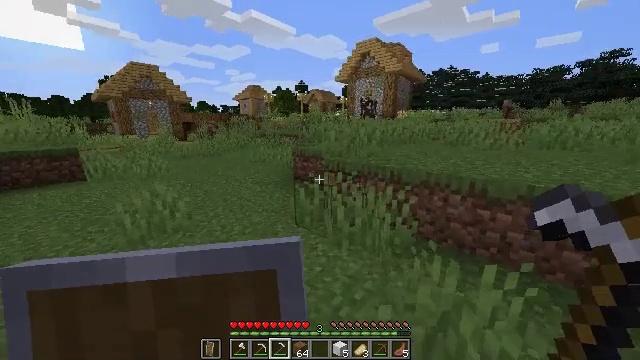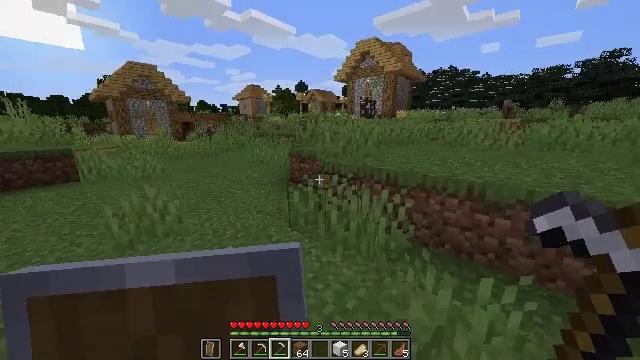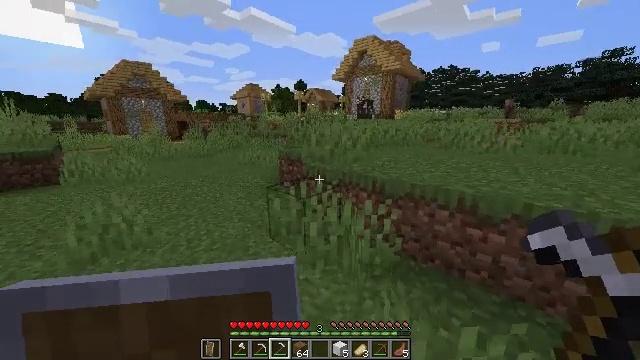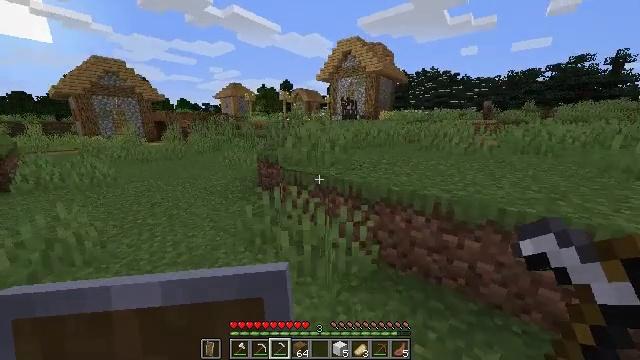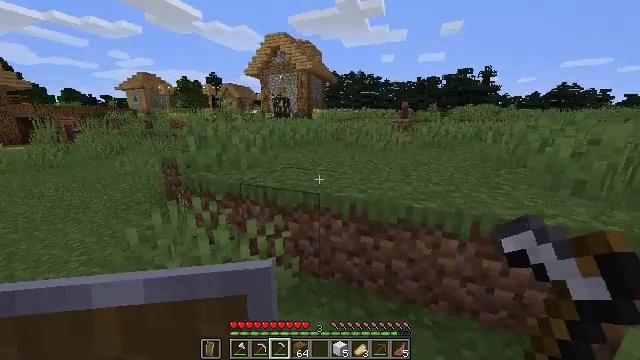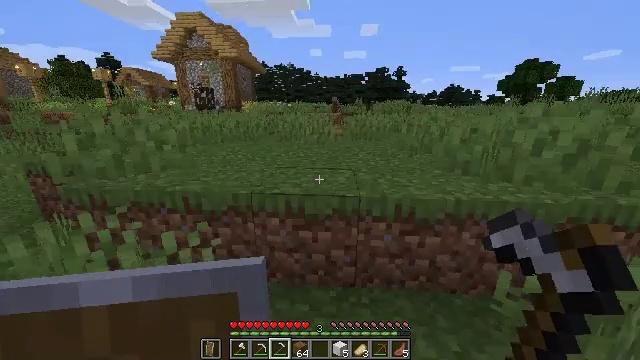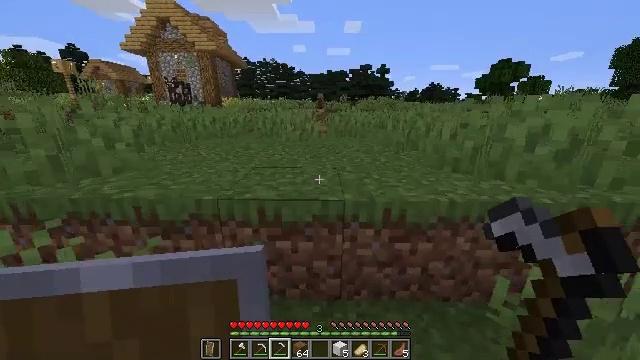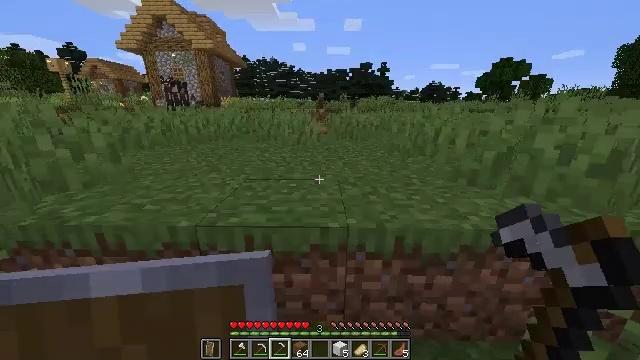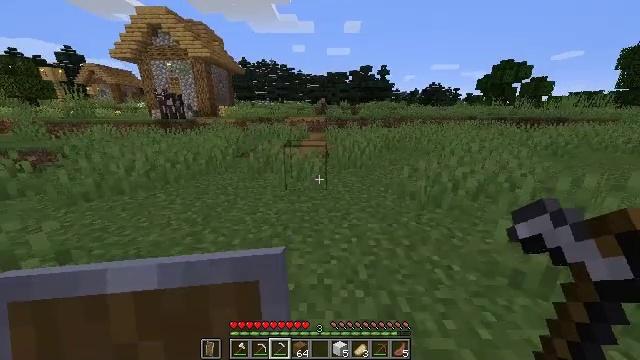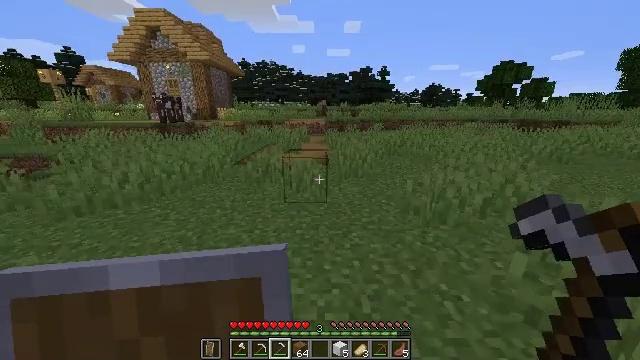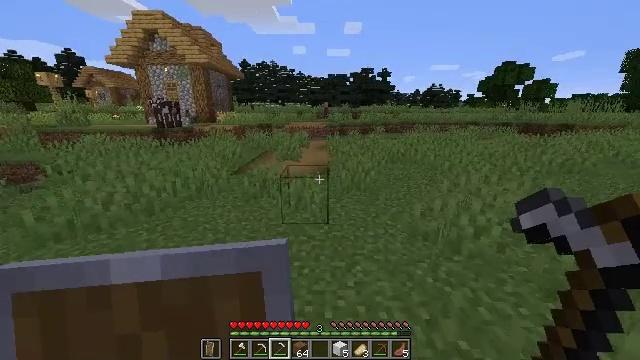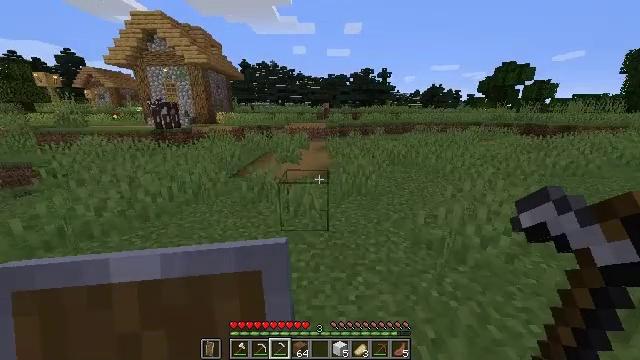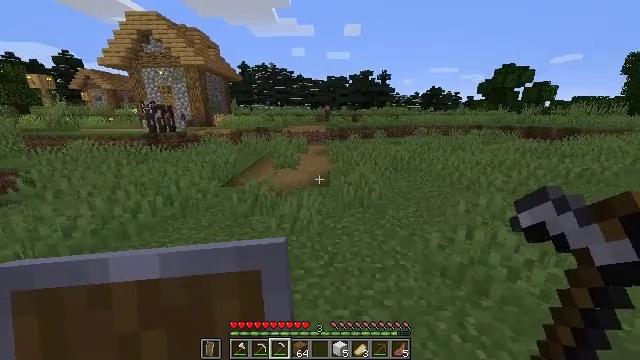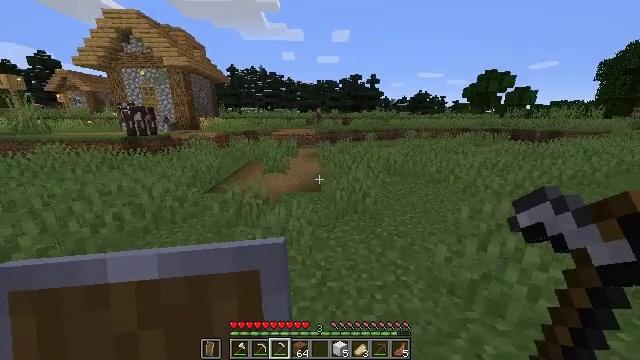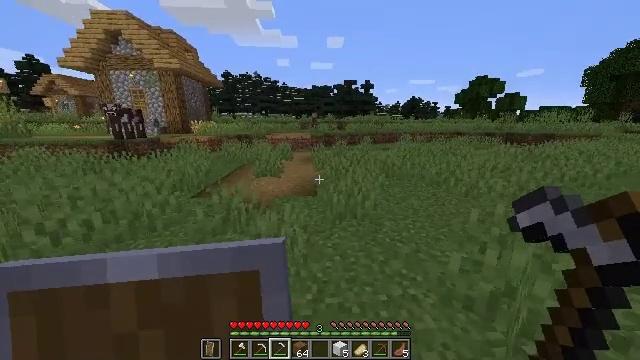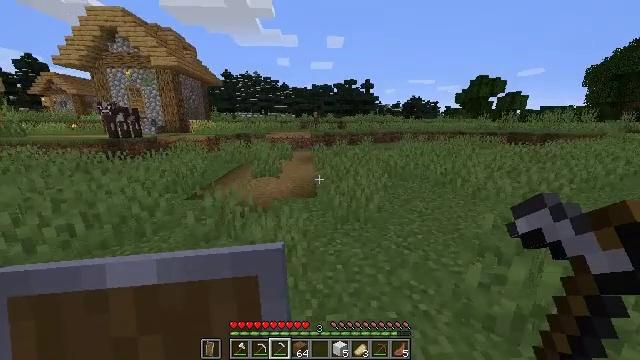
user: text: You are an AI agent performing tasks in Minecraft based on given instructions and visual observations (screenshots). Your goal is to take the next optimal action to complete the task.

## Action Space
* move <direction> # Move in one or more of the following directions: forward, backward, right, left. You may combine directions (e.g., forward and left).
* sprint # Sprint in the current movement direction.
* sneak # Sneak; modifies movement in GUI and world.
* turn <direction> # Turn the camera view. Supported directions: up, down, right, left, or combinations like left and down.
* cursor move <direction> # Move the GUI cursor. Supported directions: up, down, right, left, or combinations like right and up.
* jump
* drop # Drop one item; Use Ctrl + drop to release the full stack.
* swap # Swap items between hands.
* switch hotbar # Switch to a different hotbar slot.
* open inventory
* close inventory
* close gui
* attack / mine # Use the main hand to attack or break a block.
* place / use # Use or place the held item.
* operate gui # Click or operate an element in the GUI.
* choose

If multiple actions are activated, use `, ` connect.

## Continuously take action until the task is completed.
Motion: motion action
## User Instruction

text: Remove the existing composter.
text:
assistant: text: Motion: move forward and move right, sprint
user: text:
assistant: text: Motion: move forward and move right, sprint
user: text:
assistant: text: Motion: move forward and move right, sprint, turn right
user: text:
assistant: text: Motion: move forward and move right, sprint, turn right
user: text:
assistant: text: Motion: move forward, sprint, turn right and down
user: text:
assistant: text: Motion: move forward, sprint, turn right
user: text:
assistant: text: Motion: move forward, sprint, jump
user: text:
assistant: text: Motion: move forward, sprint, jump
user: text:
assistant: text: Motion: move forward, sprint, jump
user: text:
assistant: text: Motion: move forward, sprint, jump
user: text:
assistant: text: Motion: move forward, sprint, jump
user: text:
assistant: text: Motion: move forward, sprint, jump
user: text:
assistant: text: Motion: move forward, sprint, turn right, jump
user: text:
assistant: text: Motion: move forward, sprint, turn right and up, jump
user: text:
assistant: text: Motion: move forward, sprint, jump
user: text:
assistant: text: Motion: move forward, sprint, jump
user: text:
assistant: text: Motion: move forward, sprint, jump
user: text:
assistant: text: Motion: move forward, sprint, jump
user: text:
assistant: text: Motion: move forward, sprint, turn left, jump
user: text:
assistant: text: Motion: move forward, sprint, turn left, jump
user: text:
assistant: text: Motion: move forward, sprint, turn left, jump
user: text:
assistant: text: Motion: move forward, sprint, turn left, jump
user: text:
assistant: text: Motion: move forward, sprint, turn left and up, jump
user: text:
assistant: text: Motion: move forward, sprint, turn left, jump
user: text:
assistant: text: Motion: move forward, sprint, turn left, jump
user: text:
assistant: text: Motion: move forward, sprint, turn left, jump
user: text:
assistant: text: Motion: move forward, sprint, turn left, jump
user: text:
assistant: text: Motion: move forward, sprint, turn left, jump
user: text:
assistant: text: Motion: move forward and move right, sprint, turn left, jump
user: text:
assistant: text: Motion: move forward and move right, sprint, jump